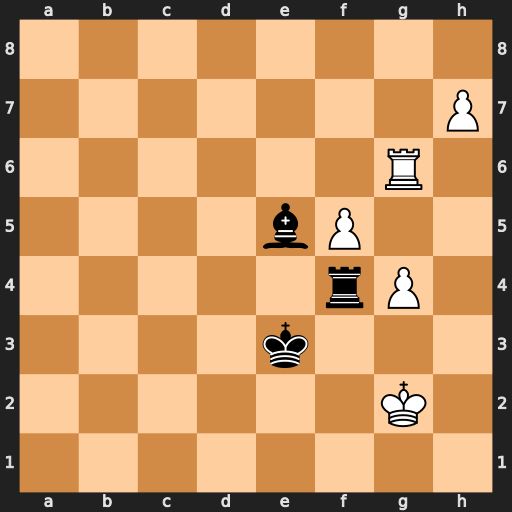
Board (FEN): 8/7P/6R1/4bP2/5rP1/4k3/6K1/8
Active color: w
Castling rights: -
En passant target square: -
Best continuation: Re6 Rxg4+ Kh3